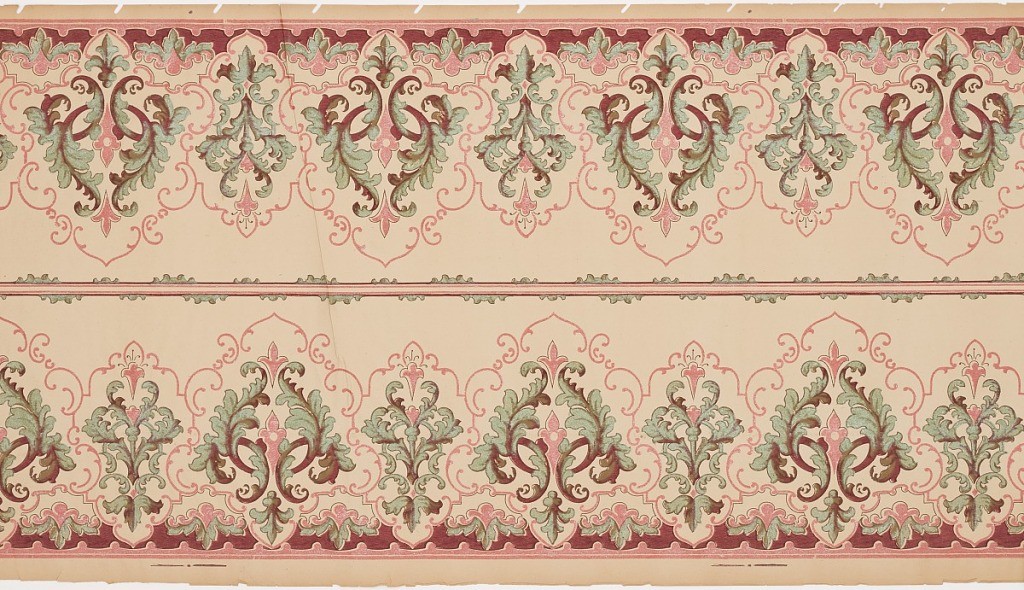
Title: Frieze
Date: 1905–1915
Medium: Machine-printed paper, liquid mica
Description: Small and large green and dark red anthemions, outlined with c-scrolls in pink, on beige ground.